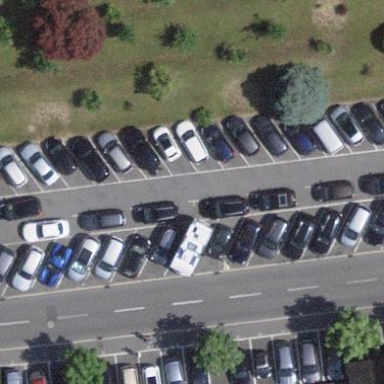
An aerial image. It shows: Parking area with surface.